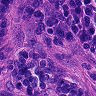
Metastatic tissue present: yes